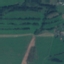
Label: Pasture